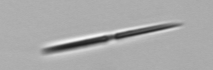
Label: pennate_Pseudo-nitzschia